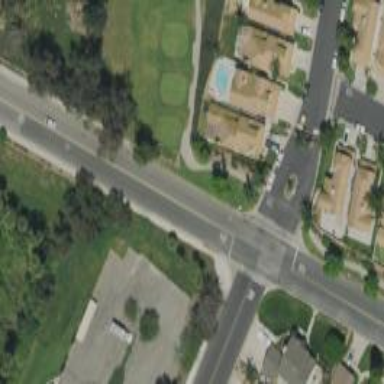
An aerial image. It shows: Service road used as golf cart path.